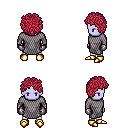
a pixel art fantasy rpg character, male body template, dark elf, purple skin, chain mail, white pants, ruby red curly afro hairstyle, metal gloves, gold boots, four views (front, back, left, right), 2x2 character sprite sheet, small pixel art, hard edges, no anti-aliasing